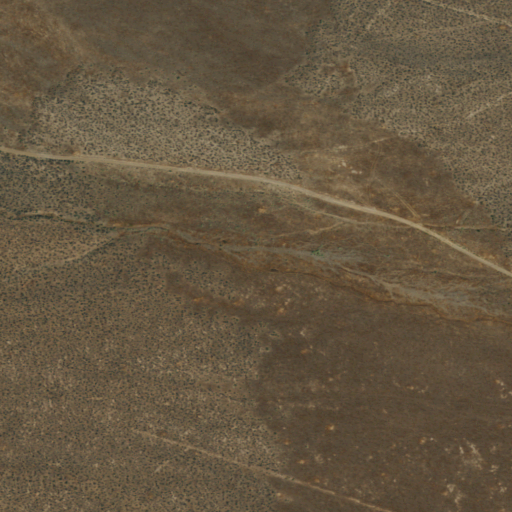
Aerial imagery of valley in Nevada named Cowden Canyon containing shrub, grassland, open development, and low intensity development